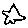
Label: star